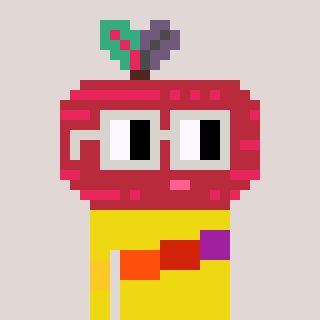
a pixel art character with square light gray glasses, a beet-shaped head and a yellow-colored body on a warm background